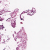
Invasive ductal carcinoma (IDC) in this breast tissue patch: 0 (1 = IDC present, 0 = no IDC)